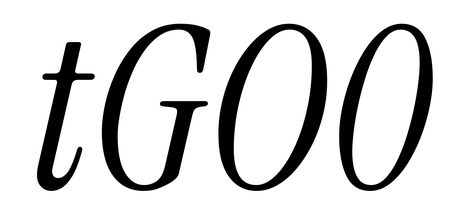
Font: InstrumentSerif-Italic